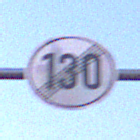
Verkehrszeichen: EndeGeschwindigkeit130
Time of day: SunriseSunset
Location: Outdoor (Nature)
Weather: Clear
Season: NotSpecified
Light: Natural